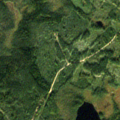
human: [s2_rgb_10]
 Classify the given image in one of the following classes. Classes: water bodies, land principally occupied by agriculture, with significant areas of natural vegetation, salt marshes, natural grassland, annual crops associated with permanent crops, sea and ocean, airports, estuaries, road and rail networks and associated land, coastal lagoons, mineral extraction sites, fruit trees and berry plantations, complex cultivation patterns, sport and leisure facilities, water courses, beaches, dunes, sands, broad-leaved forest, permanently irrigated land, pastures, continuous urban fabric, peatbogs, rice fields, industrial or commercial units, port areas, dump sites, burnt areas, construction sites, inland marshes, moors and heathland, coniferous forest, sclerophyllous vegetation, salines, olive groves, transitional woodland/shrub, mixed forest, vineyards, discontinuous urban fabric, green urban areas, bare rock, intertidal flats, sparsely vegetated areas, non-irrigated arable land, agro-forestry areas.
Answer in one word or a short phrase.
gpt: coniferous forest, transitional woodland/shrub, water bodies